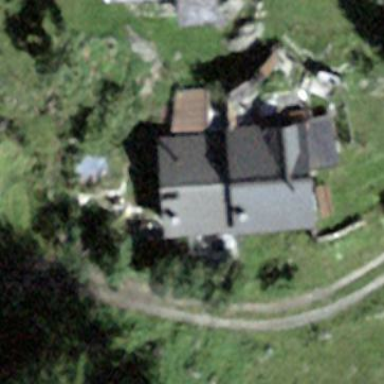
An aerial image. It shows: Gabled house with grey roof.